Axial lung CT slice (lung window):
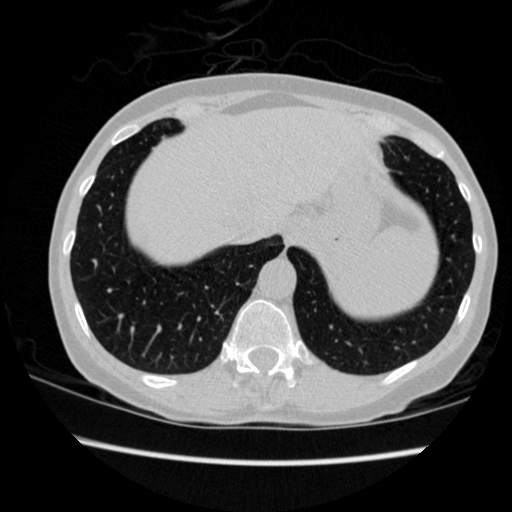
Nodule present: no